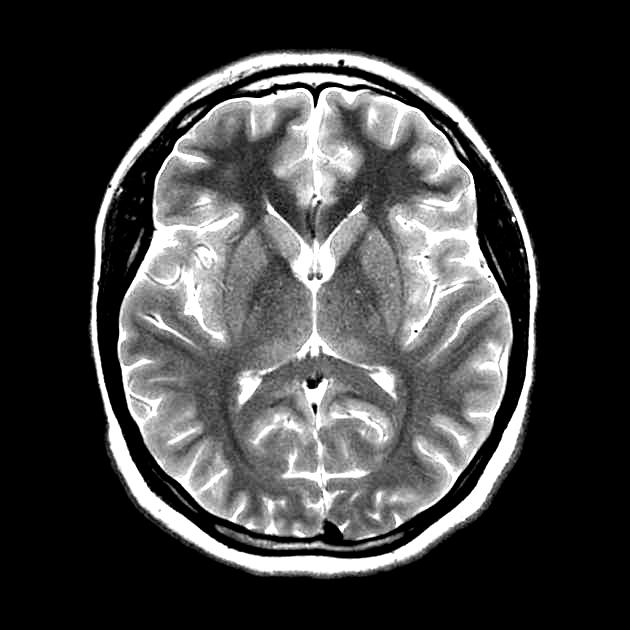
Label: notumor